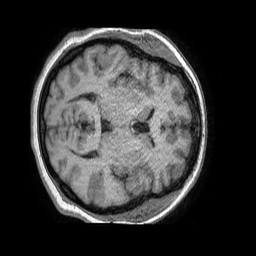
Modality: T1w
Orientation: axial
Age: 37
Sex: female
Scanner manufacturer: philips
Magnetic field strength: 1.5 T
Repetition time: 0.007837 s
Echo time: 0.003651 s